Field crop: tomato
Growth stage: 1
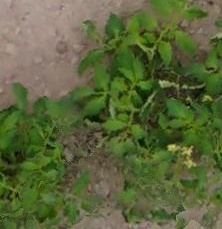
Species: tomato